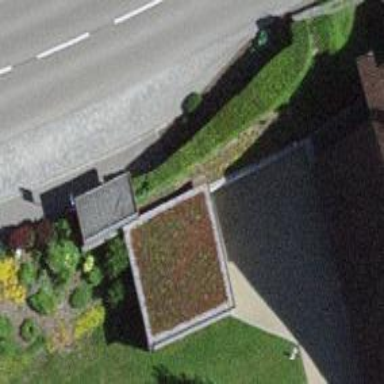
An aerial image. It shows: Bus stop with sheltered platform for public transport.